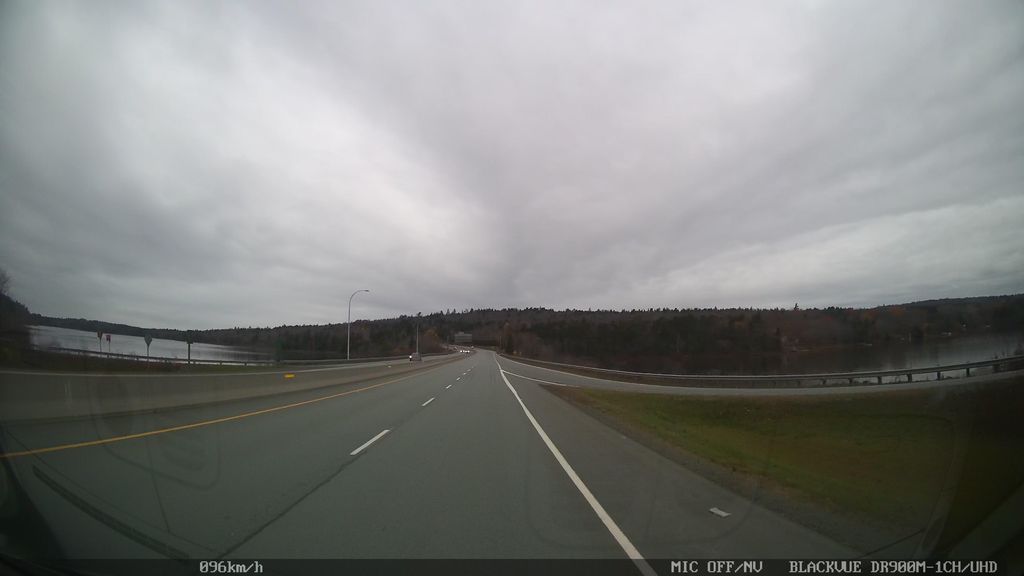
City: halifax